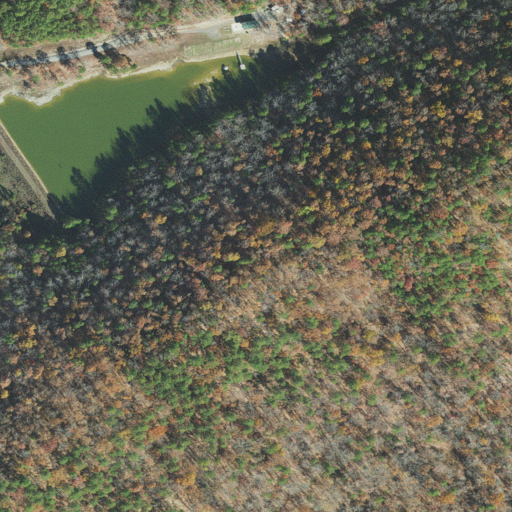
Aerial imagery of mountain in Arkansas named Horseshoe Mountain containing deciduous forest, mixed forest, open water, pasture, low intensity development, open development, and evergreen forest